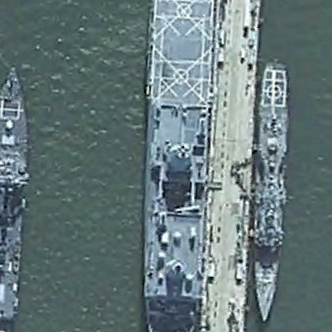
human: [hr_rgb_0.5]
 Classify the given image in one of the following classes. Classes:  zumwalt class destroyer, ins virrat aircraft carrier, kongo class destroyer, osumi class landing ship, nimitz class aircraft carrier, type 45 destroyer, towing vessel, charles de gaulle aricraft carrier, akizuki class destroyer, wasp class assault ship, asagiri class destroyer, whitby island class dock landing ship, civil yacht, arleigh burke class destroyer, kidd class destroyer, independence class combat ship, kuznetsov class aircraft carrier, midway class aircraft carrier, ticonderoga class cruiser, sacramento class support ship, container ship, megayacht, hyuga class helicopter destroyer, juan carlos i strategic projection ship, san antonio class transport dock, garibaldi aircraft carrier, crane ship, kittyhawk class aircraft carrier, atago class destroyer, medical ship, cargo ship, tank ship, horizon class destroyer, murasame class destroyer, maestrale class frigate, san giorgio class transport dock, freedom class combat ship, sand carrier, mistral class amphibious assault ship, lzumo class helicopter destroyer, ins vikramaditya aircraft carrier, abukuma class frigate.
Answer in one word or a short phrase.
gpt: San Antonio class transport dock